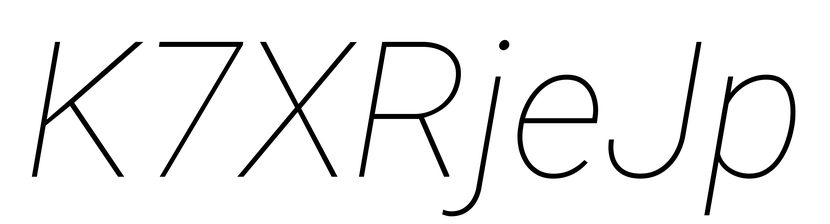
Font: Roboto-Italic_Thin_Italic